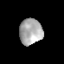
Tissue: lung
Cell type: Fibroblasts
Senescence score: 0.5516
Nuclear area (px): 583
Mean DAPI intensity: 170.696